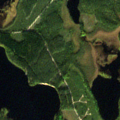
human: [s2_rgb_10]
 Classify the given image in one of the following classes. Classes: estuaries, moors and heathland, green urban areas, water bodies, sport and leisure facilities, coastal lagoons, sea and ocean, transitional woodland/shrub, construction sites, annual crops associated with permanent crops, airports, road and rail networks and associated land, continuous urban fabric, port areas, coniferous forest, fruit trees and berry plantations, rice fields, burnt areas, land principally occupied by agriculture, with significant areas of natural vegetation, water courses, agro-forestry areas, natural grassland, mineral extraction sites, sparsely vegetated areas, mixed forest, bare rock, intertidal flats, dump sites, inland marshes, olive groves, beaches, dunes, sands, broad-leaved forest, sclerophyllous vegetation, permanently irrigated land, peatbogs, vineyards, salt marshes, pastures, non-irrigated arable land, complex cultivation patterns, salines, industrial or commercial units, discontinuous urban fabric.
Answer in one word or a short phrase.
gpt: coniferous forest, transitional woodland/shrub, peatbogs, water bodies